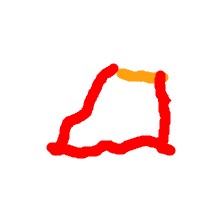
Shape: trapezoid